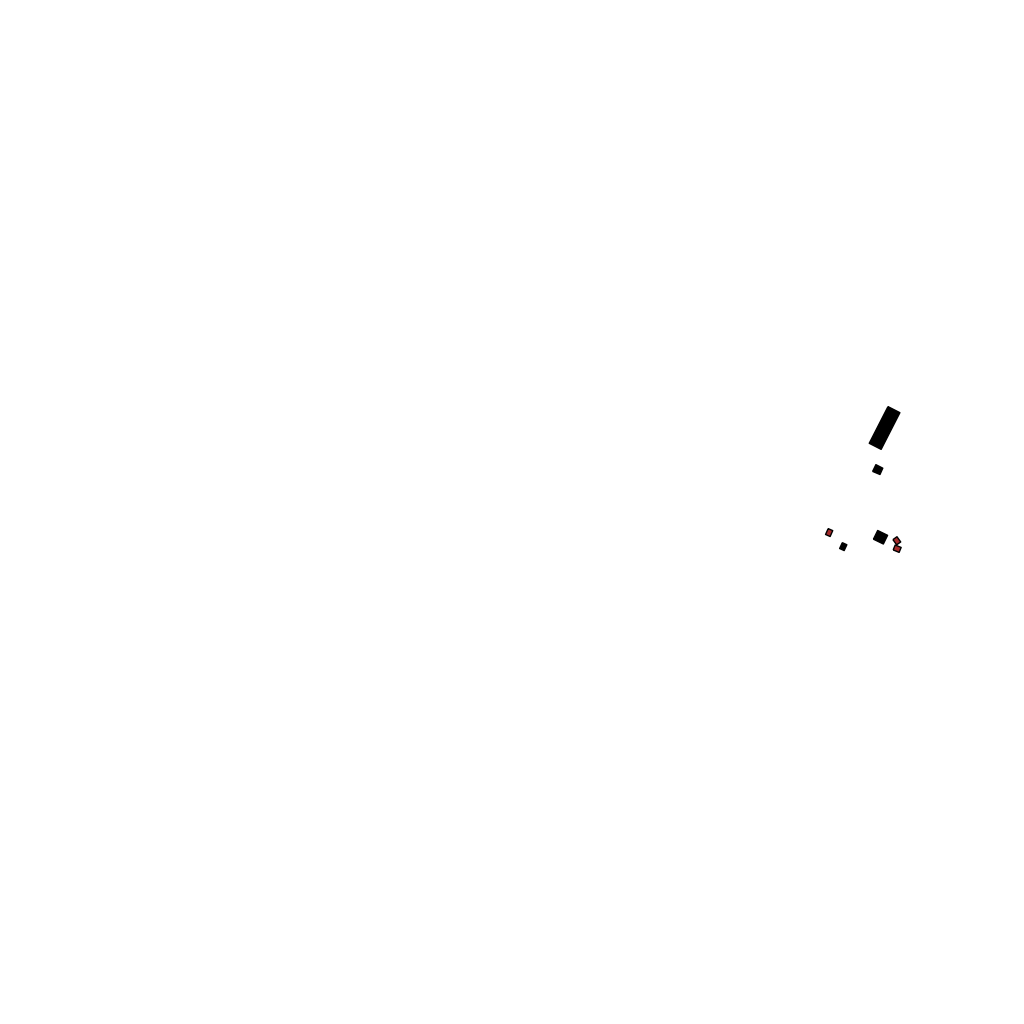
Tags: overhead vector_map, recreation, residential, transport, soviet, individual_rise, density_3, Building, Facility, 1.0 km²